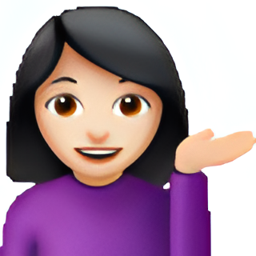
Name: information desk person
Emoji: 💁🏻
Group: People & Body
Sub-group: person-gesture